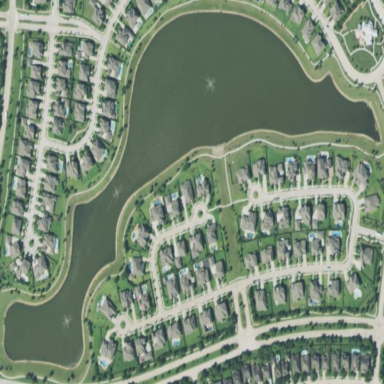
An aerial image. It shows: Retention basin containing natural water.